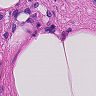
Metastatic tissue present: no